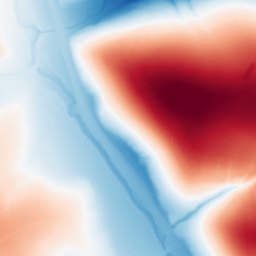
Category: trend_removal
Decomposition family: polynomial_high
Decomposition parameters: degree: 5
Upsampling method: quadratic
Upsampling parameters: scale: 8
Upsampling scale: 8